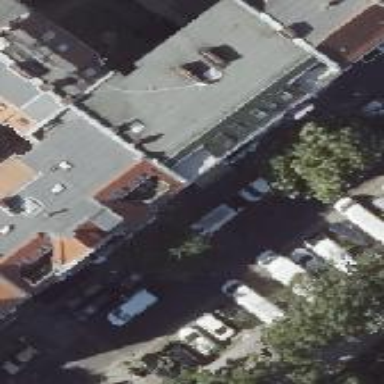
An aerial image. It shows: Street-side parking area with asphalt surface.